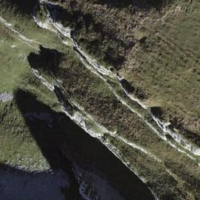
EUNIS habitat code: 31
Species observed at this site:
Corvus corax